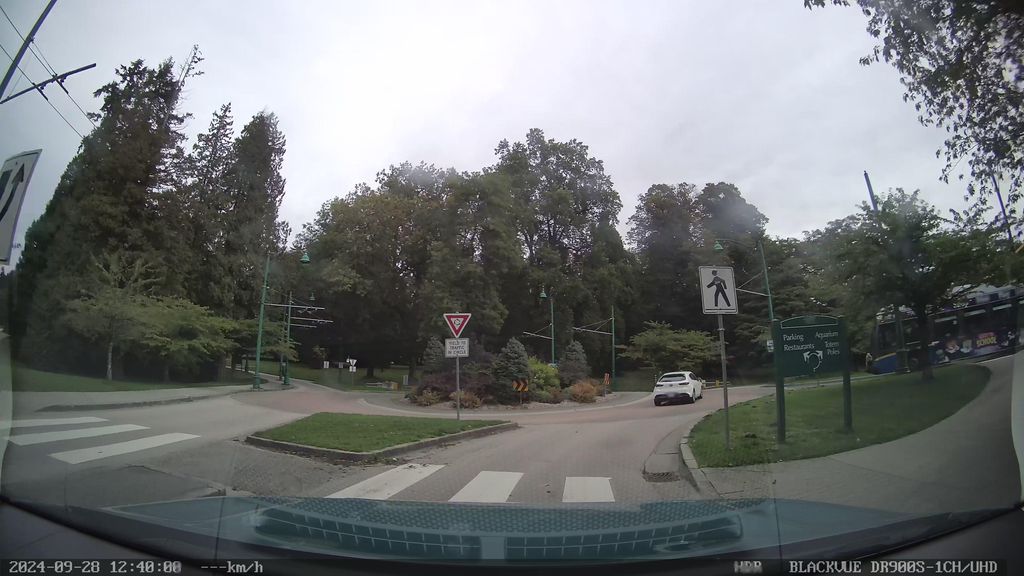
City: vancouver